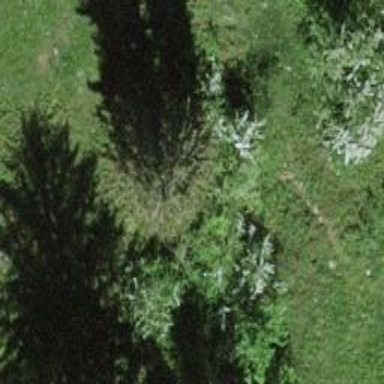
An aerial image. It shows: Evergreen tree with needle-leaved leaves.